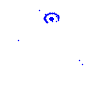
Particle: proton